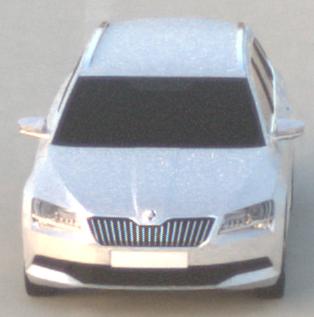
Make: Skoda
Model: Superb Combi 1.4 TSI
Detailed model: Superb (III) Combi
Model produced from: 2015/09
Model produced until: 2018/06
Doors: 5
Color: white
Road condition: dry road
Daytime: sunrise or sunset
Contrast: low contrast